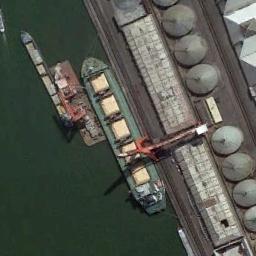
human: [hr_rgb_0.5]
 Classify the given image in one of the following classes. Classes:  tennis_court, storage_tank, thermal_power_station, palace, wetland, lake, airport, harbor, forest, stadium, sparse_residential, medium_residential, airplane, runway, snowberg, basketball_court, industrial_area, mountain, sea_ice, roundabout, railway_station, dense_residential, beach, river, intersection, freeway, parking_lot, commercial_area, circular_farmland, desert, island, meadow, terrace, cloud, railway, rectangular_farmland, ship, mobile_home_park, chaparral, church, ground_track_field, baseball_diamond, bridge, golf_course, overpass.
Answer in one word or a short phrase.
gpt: ship